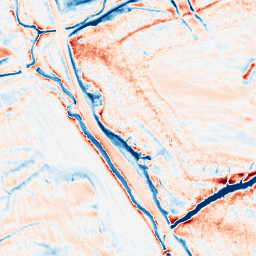
Category: classical
Decomposition family: gaussian_anisotropic
Decomposition parameters: sigma_x: 2
sigma_y: 5
Upsampling method: quadratic
Upsampling parameters: scale: 8
Upsampling scale: 8